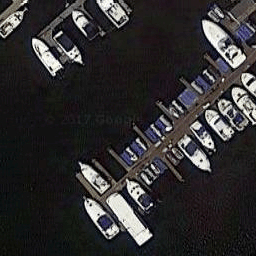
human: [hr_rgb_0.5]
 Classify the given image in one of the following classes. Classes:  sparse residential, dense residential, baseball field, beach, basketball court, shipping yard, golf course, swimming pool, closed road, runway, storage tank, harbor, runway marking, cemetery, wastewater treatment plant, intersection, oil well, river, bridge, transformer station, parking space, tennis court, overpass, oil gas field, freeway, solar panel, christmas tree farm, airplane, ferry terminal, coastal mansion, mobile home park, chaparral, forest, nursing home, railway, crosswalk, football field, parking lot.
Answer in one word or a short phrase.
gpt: harbor